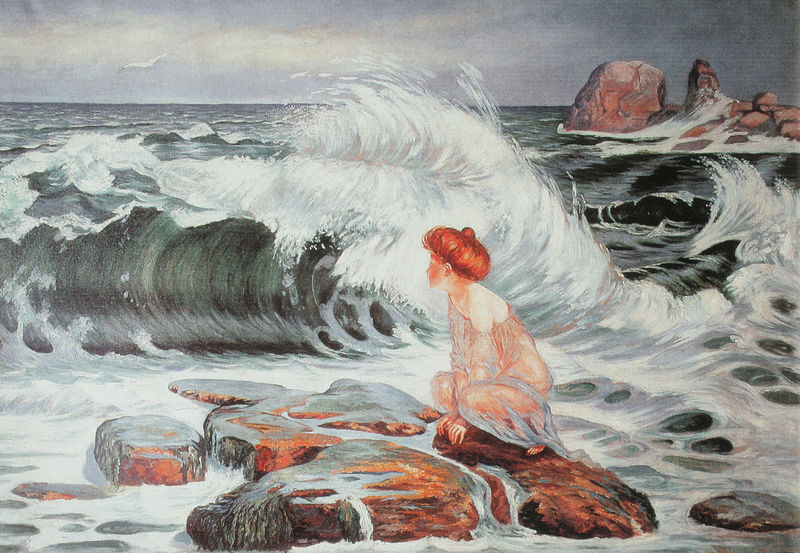
Titel: Die Woge
Künstler: Frantiszek Kupka
Standort: Prag
Institution: Národni Galerie
Schlagwörter: blau, felsen, himmel, meer, nackt, vogel, wasser, weiß, wolken, grün, landschaft, see, sitzen, ufer, braun, frau, grau, hell, kleid, orange, profil, schwarz, blick, rot, gesicht, knoten, stein, steine, schauen, öl, horizont, natur, gewand, haare, rosa, schulter, dutt, gischt, wellen, hocke, fels, modern, brandung, flut, woge, wogen, jugendstil, transparenz, rit, rothaarig, denken, himmle, möve, hocken, meerjungfrau, moderner, wellenkamm, sirene, schwaz, durchnässt, kopenhagen, lebensmüde, nach denken, nasse, platschen